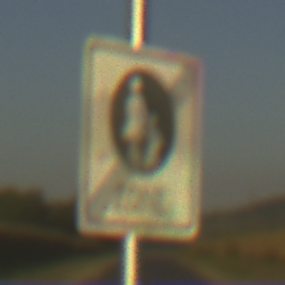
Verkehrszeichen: EndeFussgaengerzone
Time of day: SunriseSunset
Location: Outdoor (RoadRail)
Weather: Clear
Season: NotSpecified
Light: Natural